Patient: sex M, age 63
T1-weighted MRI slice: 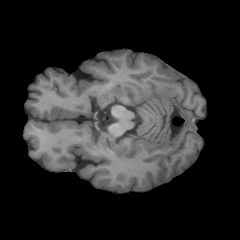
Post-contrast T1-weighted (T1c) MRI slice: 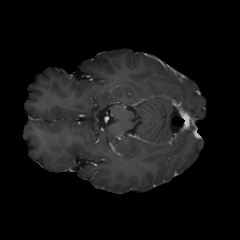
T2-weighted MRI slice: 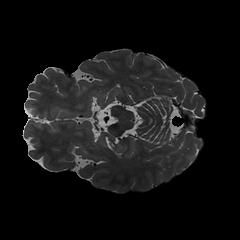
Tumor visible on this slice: no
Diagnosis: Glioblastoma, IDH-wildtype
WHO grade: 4